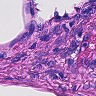
Metastatic tissue present: no